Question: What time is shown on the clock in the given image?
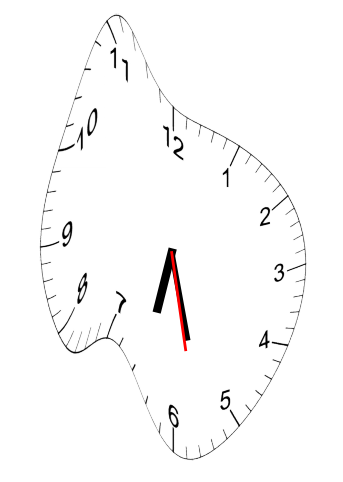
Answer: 06:27:28